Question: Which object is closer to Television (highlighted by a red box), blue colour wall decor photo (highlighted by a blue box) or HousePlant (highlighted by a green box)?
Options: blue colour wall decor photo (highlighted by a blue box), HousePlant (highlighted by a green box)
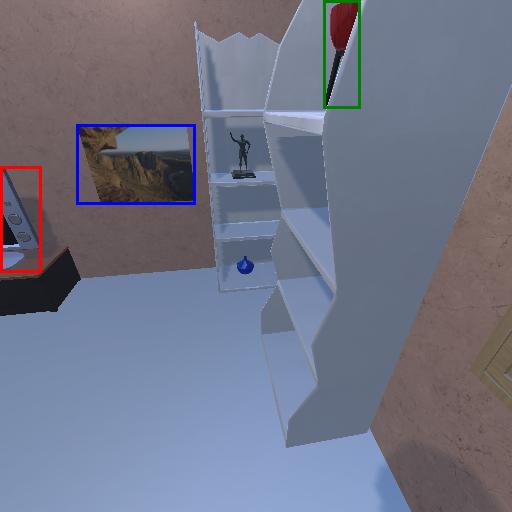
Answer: blue colour wall decor photo (highlighted by a blue box)